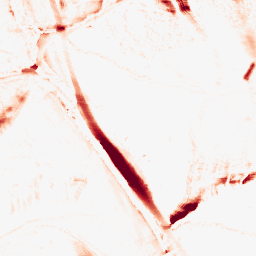
Category: morphological
Decomposition family: morphological_ellipse
Decomposition parameters: operation: opening
width: 10
height: 30
Upsampling method: cubic_catmull_rom
Upsampling parameters: scale: 8
Upsampling scale: 8